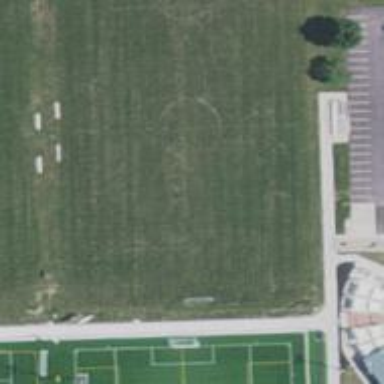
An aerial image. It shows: Soccer pitch for outdoor sports and leisure activities.